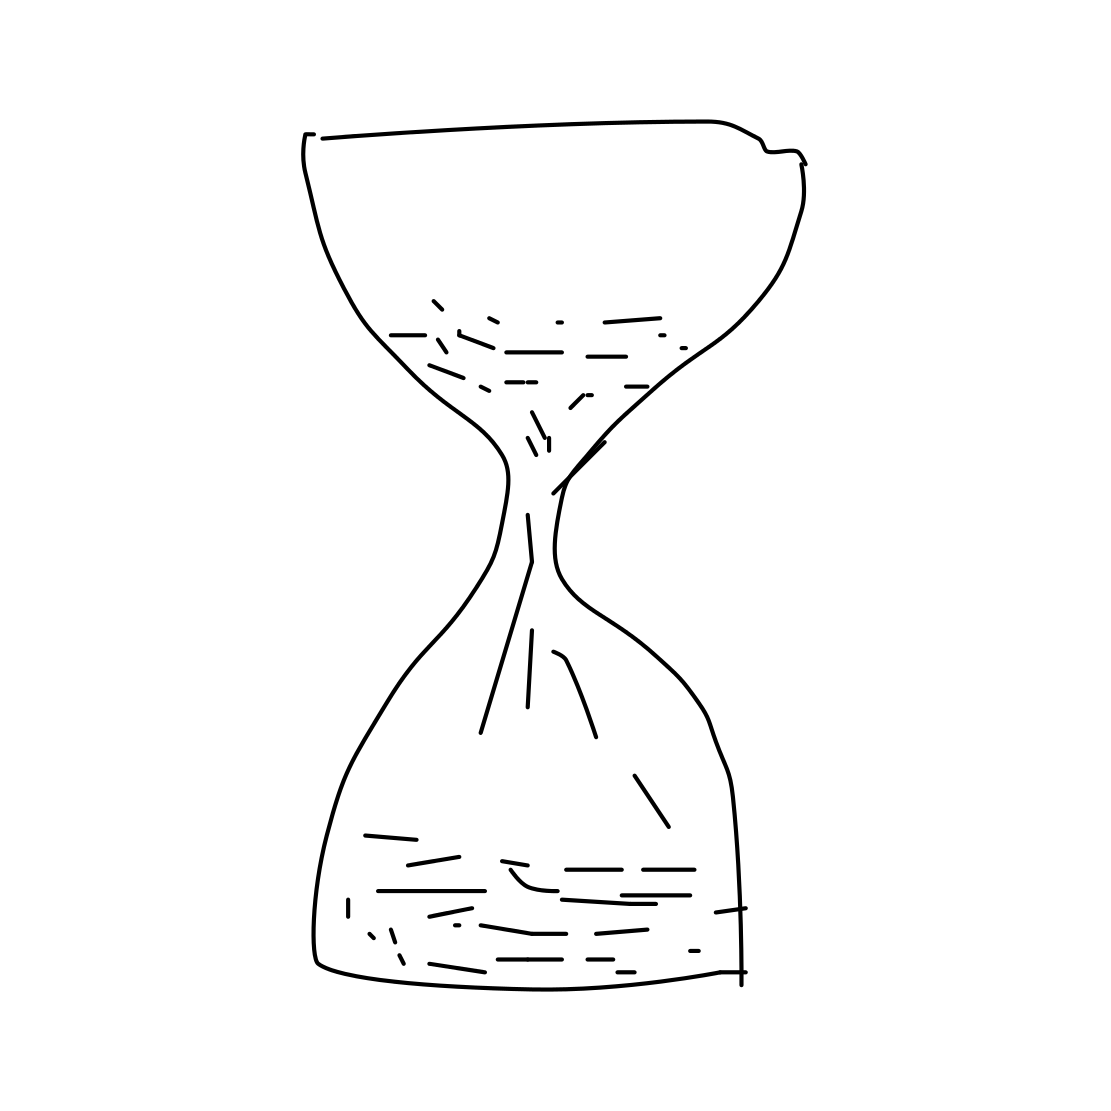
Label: hourglass